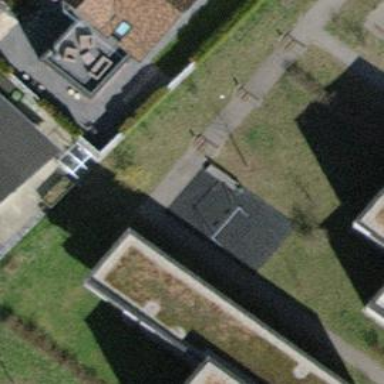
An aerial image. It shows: Playground with swings.